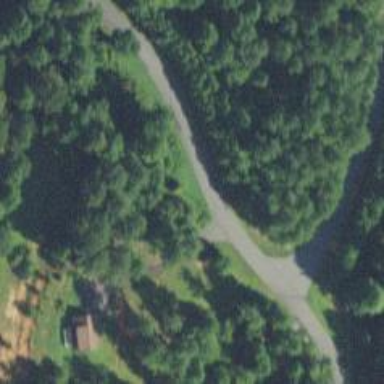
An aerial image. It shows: Driveway.